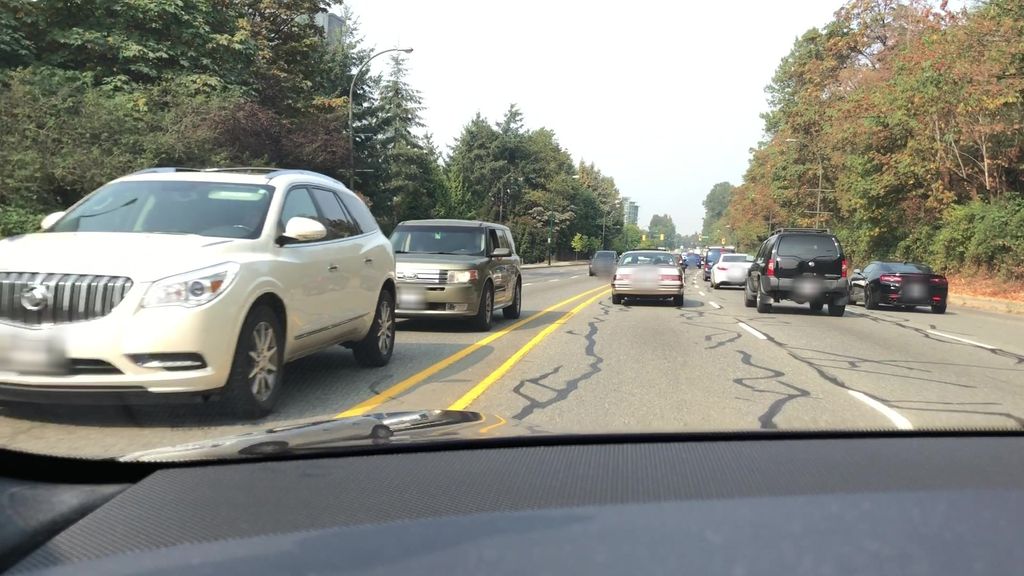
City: vancouver